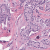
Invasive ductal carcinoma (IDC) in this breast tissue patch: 1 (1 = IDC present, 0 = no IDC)